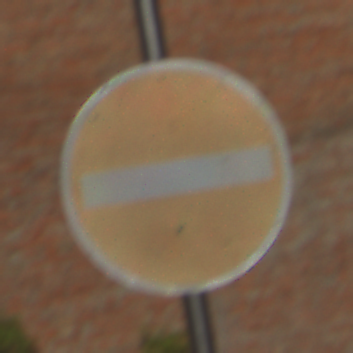
Verkehrszeichen: VerbotDerEinfahrt
Umgebung: Outdoor, Suburban
Tageszeit: MorningAfternoon
Wetter: PartlyCloudy
Licht: Natural
Jahreszeit: NotSpecified
Kontrast: HighContrast